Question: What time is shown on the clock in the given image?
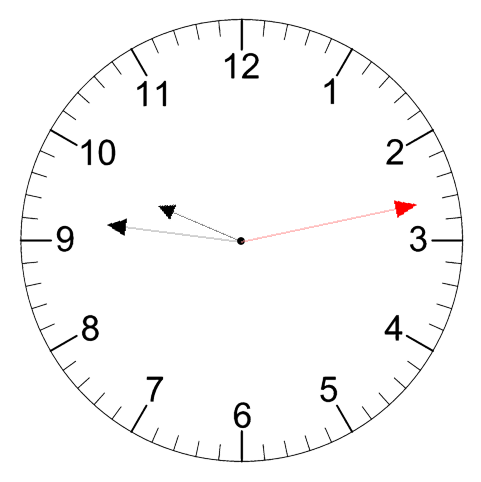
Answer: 09:46:13